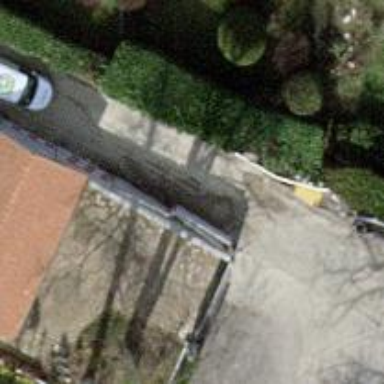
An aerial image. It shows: Gate.